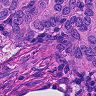
Metastatic tissue present: yes